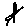
Label: star